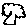
Label: tree